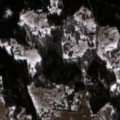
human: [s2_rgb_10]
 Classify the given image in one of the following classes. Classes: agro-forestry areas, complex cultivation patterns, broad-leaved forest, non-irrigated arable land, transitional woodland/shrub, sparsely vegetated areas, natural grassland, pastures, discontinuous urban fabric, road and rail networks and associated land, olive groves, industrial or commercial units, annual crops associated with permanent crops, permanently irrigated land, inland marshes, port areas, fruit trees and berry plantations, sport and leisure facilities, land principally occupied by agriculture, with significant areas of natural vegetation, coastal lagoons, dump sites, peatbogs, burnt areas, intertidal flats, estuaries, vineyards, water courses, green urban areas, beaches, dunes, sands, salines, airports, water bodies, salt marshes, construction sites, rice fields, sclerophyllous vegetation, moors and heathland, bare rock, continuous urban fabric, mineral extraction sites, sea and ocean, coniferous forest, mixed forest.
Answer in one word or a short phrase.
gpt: complex cultivation patterns, land principally occupied by agriculture, with significant areas of natural vegetation, coniferous forest, mixed forest